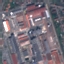
Land use / land cover class: Industrial